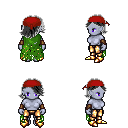
a pixel art fantasy rpg character, female body template, dark elf, purple skin, green tattered cape, gold greaves, gray swoop hairstyle, red bandana, cloth bracers, gold boots, four views (front, back, left, right), 2x2 character sprite sheet, small pixel art, hard edges, no anti-aliasing